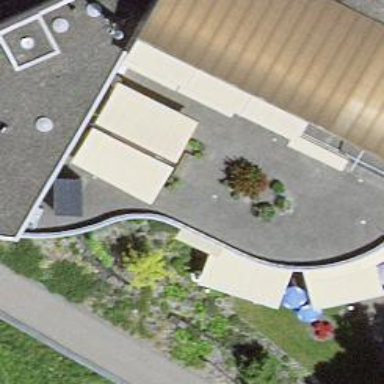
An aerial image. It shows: Restaurant.